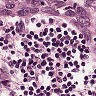
Metastatic tissue present: yes